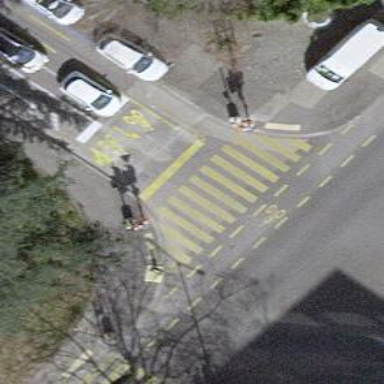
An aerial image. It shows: Crossing with traffic signals.